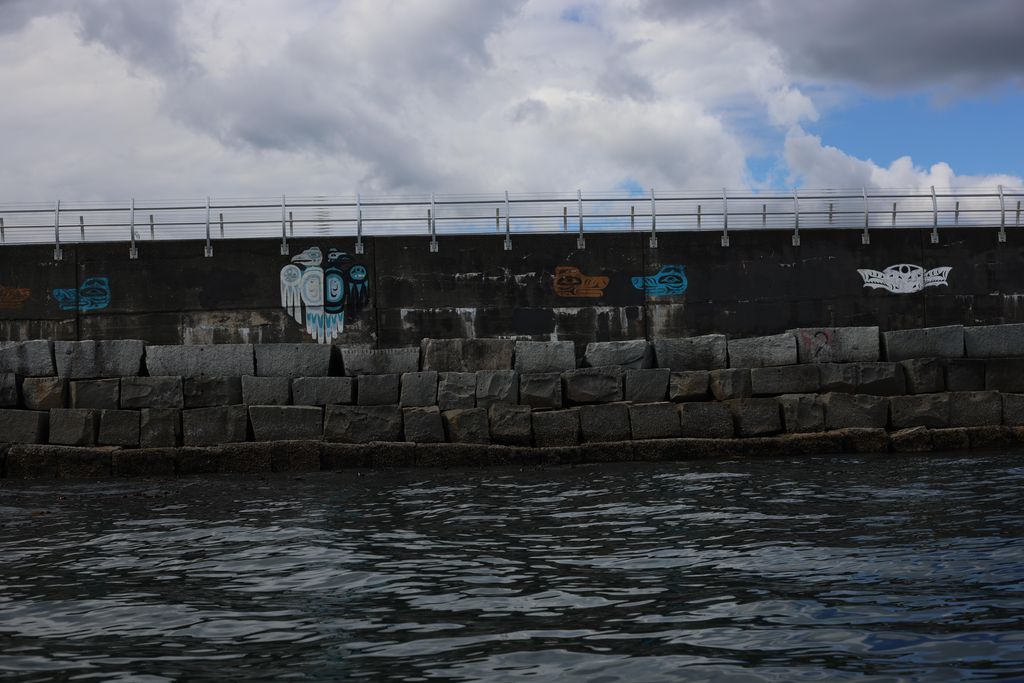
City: victoria